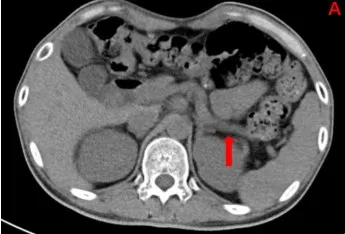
(A) Enhanced CT abdomen showing the result of dorsal pancreatic agenesis (as indicated by the red arrows; considering pancreatic developmental variation), an exceedingly rare congenital disease reported in the literature.
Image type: radiology (ct)